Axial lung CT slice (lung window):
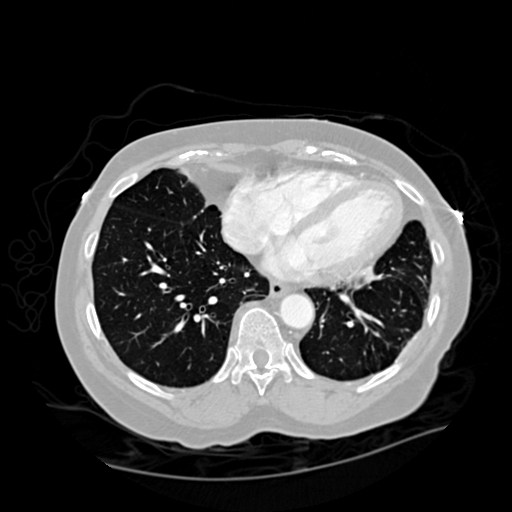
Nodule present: no